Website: crate-barrel
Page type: gifting
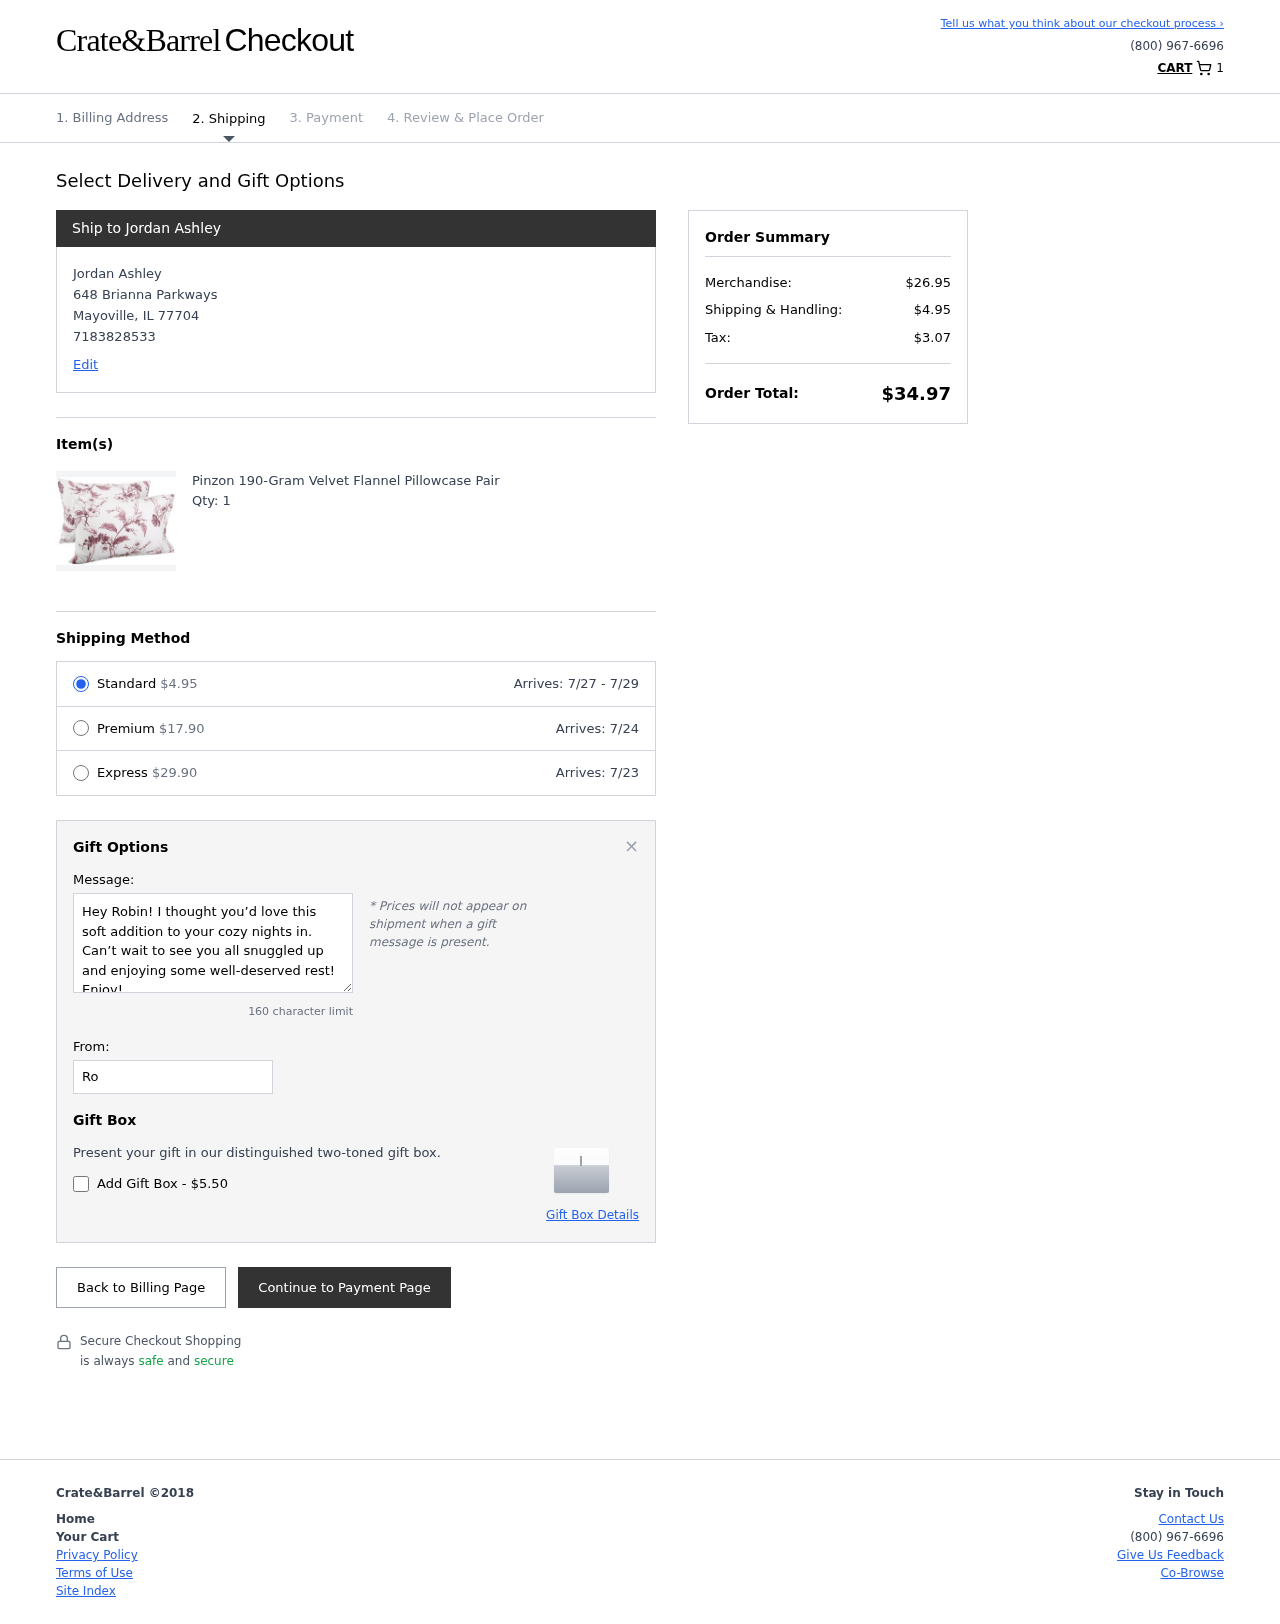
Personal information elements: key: PII_CITY
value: Mayoville
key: PII_FULLNAME
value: Jordan Ashley
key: PII_GIFT_FIRSTNAME
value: Robin
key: PII_GIFT_MESSAGE
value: Hey Robin! I thought you’d love this soft addition to your cozy nights in. Can’t wait to see you all snuggled up and enjoying some well-deserved rest! Enjoy!
Jordan
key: PII_PHONE
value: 7183828533
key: PII_POSTCODE
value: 77704
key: PII_STATE_ABBR
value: IL
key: PII_STREET
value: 648 Brianna Parkways
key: PII_FULLNAME2
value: Jordan Ashley
Product elements: key: PRODUCT1_NAME
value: Pinzon 190-Gram Velvet Flannel Pillowcase Pair
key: PRODUCT1_QUANTITY
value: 1
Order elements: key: ORDER_NUM_ITEMS
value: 1
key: ORDER_SHIPPING_COST
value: $4.95
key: ORDER_DELIVERY_DATE_RANGE
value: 7/27 - 7/29
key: ORDER_PREMIUM_SHIPPING
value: $17.90
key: ORDER_PREMIUM_DATE
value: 7/24
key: ORDER_EXPRESS_SHIPPING
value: $29.90
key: ORDER_EXPRESS_DATE
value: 7/23
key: ORDER_SUBTOTAL
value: $26.95
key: ORDER_TAX
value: $3.07
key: ORDER_TOTAL
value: $34.97